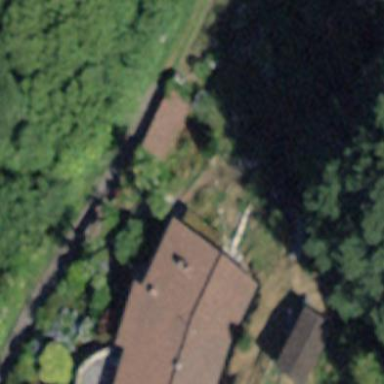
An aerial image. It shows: Detached building.